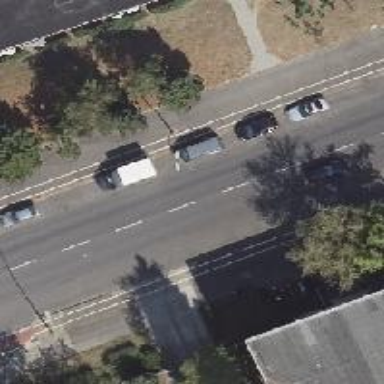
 there is cycle track on both sides of the road."